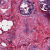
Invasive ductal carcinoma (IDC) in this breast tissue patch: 1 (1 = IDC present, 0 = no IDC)